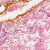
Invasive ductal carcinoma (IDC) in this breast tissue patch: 0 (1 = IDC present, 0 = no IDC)